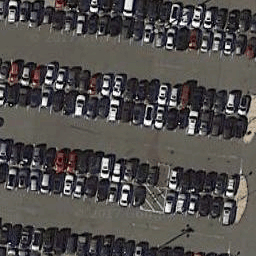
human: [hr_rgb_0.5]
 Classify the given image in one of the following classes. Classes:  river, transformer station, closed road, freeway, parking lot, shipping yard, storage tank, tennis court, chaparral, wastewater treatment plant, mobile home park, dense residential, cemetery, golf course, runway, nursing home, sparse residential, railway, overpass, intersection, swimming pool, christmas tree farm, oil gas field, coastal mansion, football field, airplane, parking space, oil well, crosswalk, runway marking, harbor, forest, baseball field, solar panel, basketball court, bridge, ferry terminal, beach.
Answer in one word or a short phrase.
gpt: parking lot